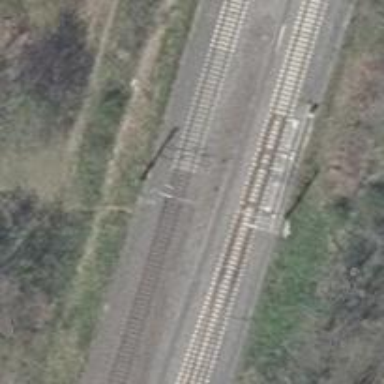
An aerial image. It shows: Railway milestone with catenary mast.